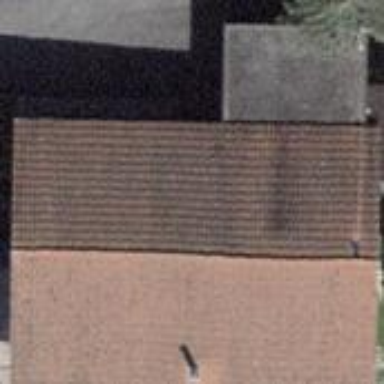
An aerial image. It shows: Apartments building with tiled roof.